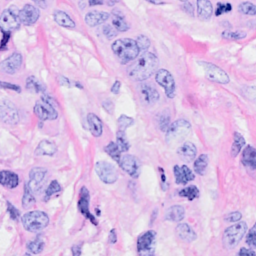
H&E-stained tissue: Breast